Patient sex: M
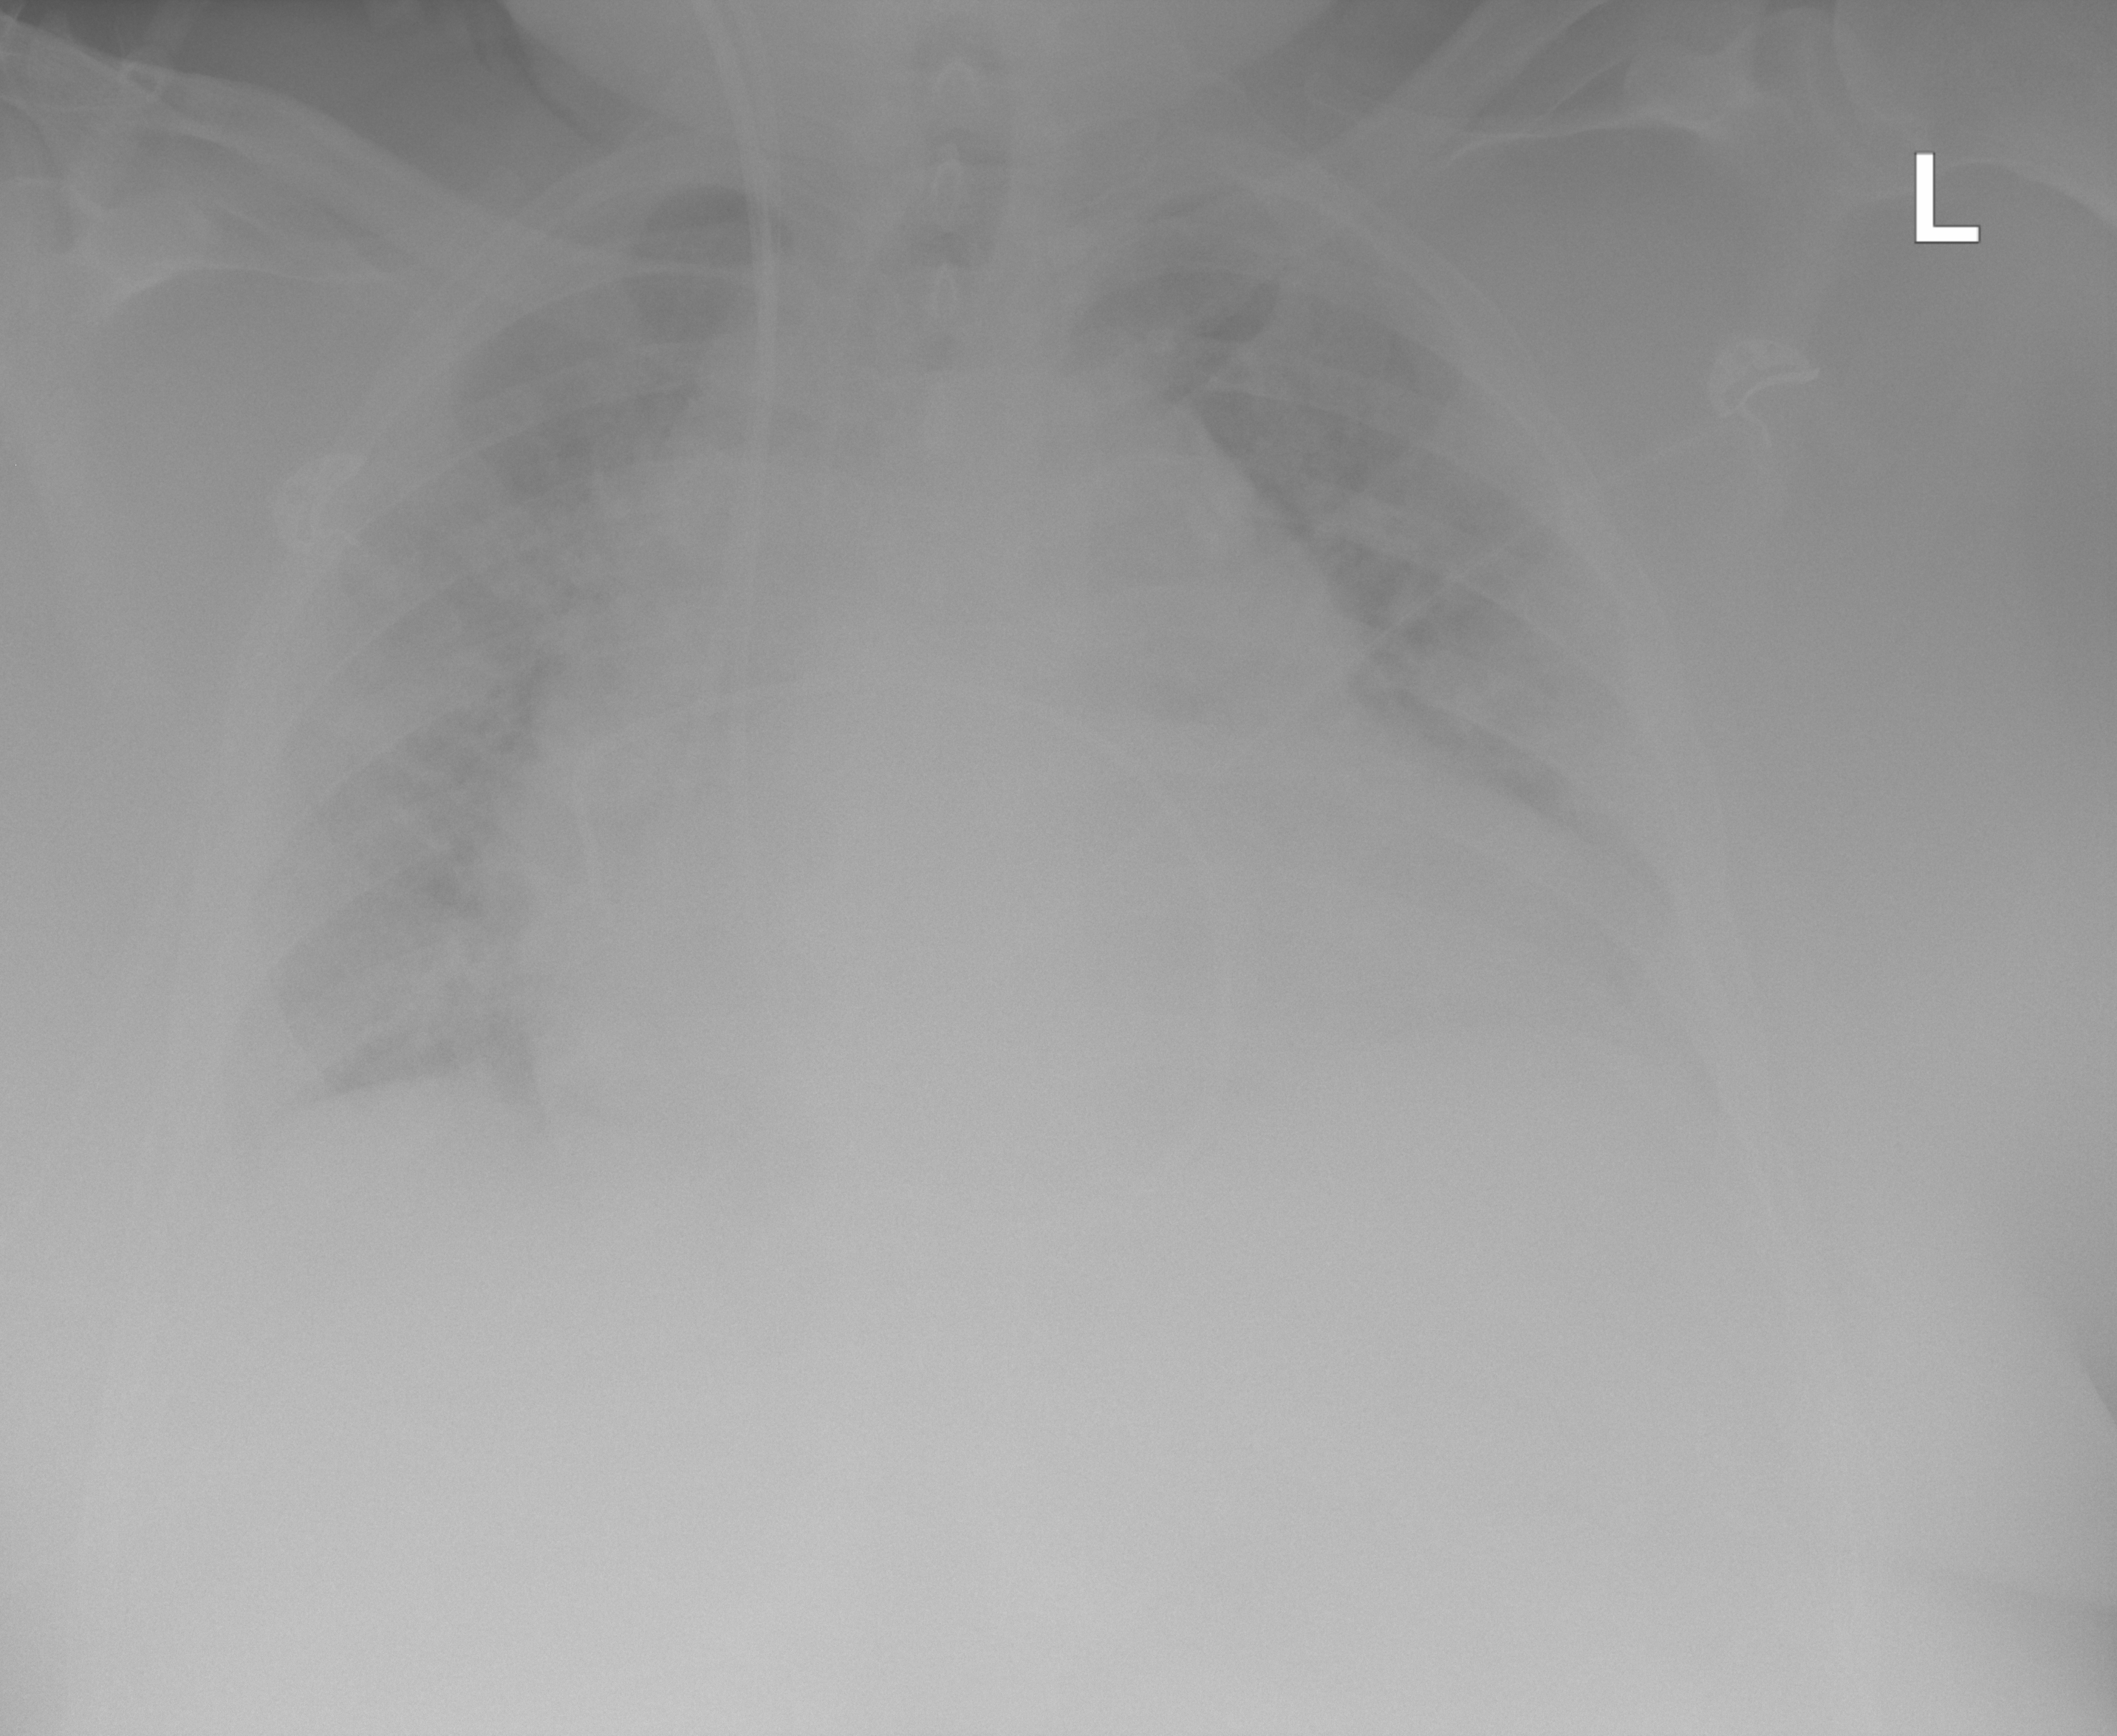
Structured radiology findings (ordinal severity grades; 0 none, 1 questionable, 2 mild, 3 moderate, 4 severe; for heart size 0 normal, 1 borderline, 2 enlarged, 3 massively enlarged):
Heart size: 3
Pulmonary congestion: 3
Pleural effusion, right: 2
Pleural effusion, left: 2
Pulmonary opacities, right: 0
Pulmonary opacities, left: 0
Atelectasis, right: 2
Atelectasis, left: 2